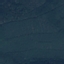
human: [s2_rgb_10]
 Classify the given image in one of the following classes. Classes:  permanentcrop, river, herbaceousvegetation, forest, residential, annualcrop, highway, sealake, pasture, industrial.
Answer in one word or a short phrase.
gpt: Forest